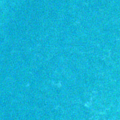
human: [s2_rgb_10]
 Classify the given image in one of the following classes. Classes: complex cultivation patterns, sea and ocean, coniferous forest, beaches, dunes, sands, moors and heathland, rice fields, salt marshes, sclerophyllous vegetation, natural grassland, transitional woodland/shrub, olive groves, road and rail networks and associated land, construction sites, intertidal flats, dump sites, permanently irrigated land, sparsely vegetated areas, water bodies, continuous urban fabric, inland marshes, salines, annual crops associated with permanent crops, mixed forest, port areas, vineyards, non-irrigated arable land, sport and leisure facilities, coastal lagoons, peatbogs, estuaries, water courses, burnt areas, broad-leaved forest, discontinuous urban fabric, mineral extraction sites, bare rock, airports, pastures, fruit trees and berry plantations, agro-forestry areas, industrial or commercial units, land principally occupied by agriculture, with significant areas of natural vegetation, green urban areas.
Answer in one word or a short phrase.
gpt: sea and ocean